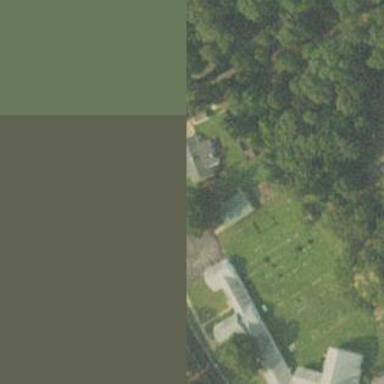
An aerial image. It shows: Graveyard.